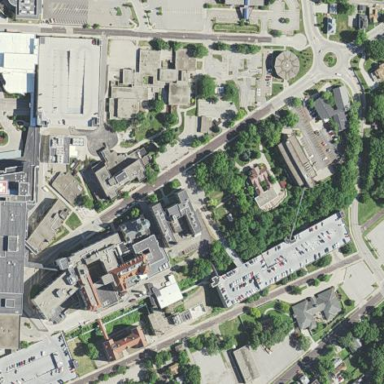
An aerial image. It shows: Hospital providing healthcare services.